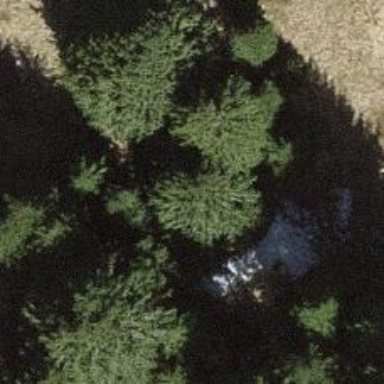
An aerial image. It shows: Single tag "natural: tree."